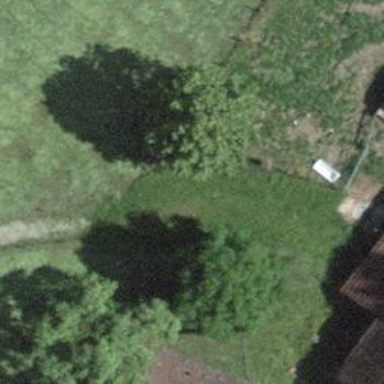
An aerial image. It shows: Farm.